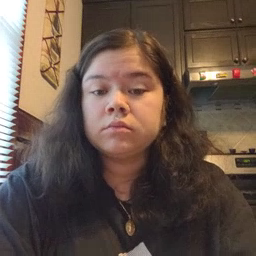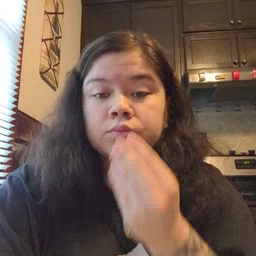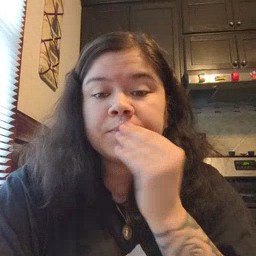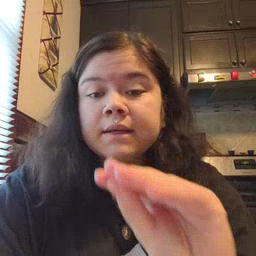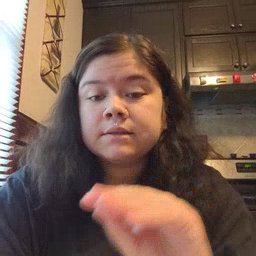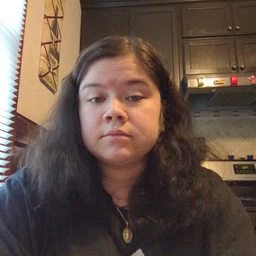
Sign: kiss